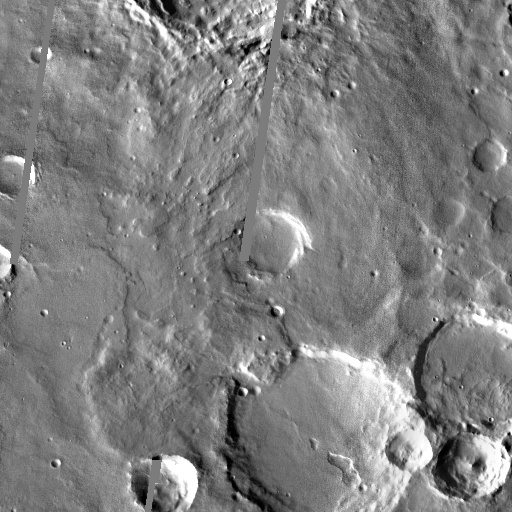
Crater classes present: Background, Other, Layered, Buried